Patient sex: M
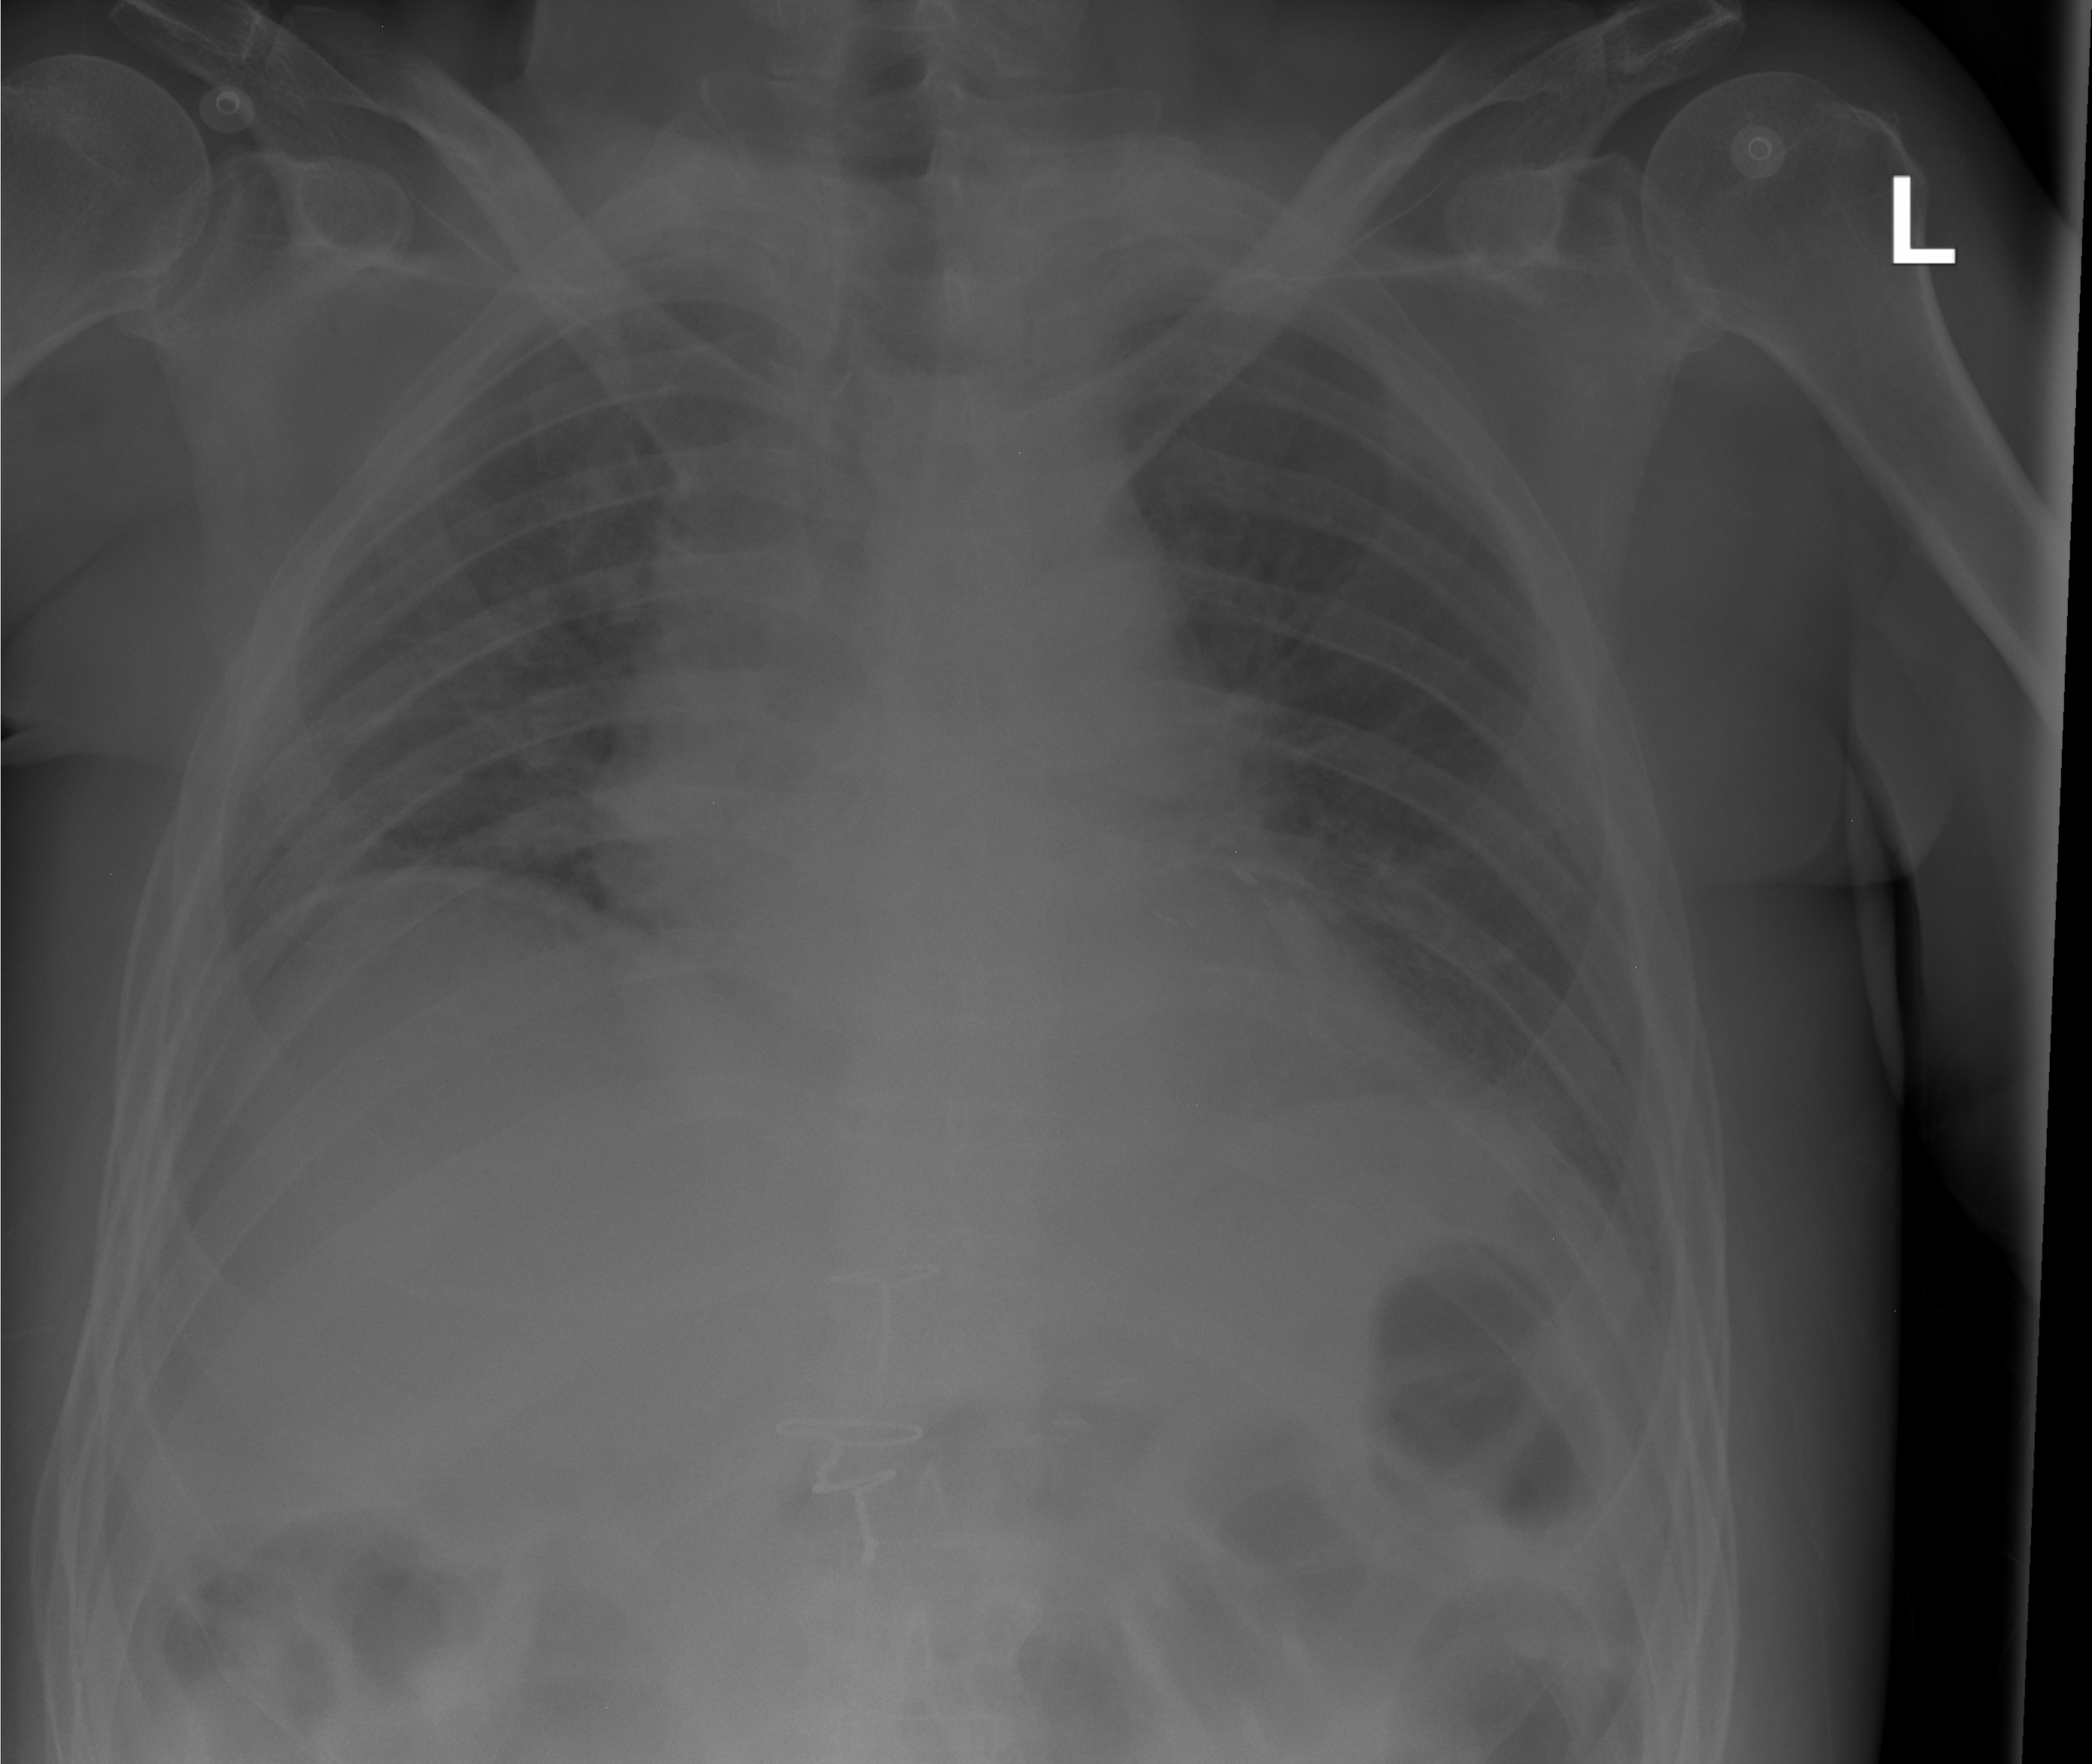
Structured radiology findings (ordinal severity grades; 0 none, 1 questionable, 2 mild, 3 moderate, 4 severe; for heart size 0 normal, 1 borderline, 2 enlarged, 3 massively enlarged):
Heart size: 2
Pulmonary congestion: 0
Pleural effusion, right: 0
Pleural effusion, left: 0
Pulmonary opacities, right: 0
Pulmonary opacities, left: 0
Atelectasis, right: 2
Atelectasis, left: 2